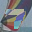
Label: 7